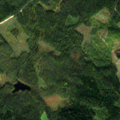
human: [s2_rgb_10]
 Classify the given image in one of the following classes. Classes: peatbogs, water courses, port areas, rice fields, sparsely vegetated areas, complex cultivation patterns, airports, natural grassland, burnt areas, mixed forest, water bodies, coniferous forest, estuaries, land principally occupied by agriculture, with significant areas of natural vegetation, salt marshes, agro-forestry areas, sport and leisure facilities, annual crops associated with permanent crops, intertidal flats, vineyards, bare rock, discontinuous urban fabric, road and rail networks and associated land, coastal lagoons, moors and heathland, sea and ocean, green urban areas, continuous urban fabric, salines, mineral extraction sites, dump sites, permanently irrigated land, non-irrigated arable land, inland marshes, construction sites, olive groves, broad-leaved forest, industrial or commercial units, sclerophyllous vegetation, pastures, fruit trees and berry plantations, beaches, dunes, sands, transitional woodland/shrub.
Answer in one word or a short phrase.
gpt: coniferous forest, transitional woodland/shrub